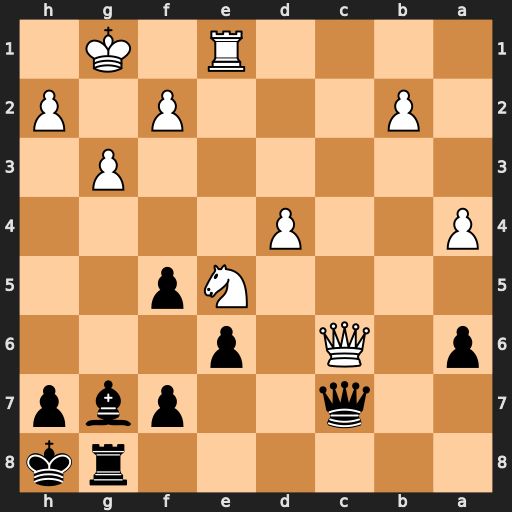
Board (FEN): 6rk/2q2pbp/p1Q1p3/4Np2/P2P4/6P1/1P3P1P/4R1K1
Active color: b
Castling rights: -
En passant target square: -
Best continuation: Bxe5 Qxc7 Bxc7